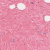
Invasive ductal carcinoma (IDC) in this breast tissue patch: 0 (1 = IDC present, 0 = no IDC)